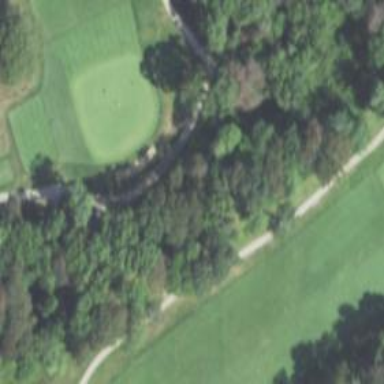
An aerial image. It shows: Pathway for golfing.